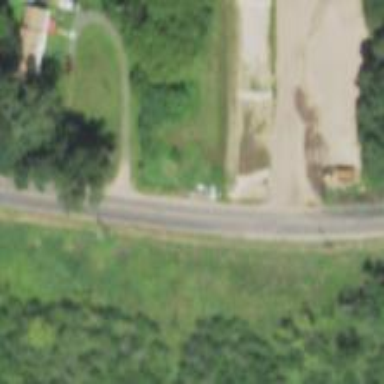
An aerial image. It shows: Unmarked asphalt crossing on cycleway road.